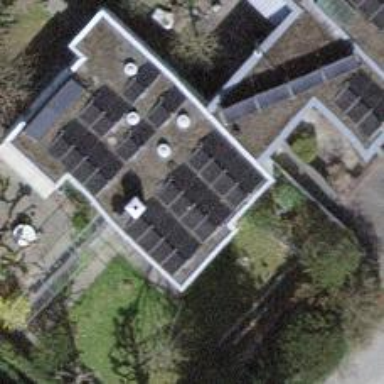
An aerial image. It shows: Solar photovoltaic panel generator.